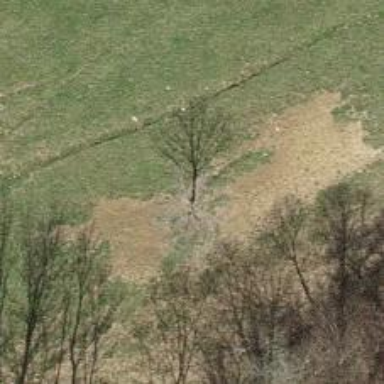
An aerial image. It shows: Agricultural area with deciduous broadleaved trees.